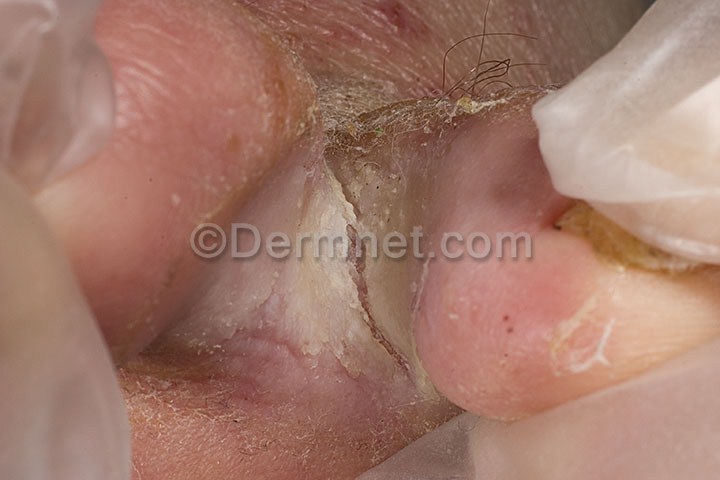
Disease: Tinea Ringworm Candidiasis and other Fungal Infections